Question: i'm trying to replicate a graphic from excel in R, but with ggplot2. However i haven't found a way to do it, even using melt or other functions, i can't figure out a way to represent all my data. By the way can you help me with the code that i need to use to take it from excel and do the graphic directly, 'cause when i tried to copy with read.table the first column it's not taken as the X axis as i would like to, so i just try to copy all the columns as independt variables and then make it a data frame. But i would take me a lot of time since i have like 30 tables. Please let me now how to do it.
This is my data and the graphic i would like to replicate:

'''
pro = c("CONCOCT", "MetaBAT", "MaxBin", "MyCC")
MEGAHIT = c(18, 6, 5, 7)
RayMeta = c(5, 3, 2, 4)
SPAdes = c(23, 4, 5, 5)
Velvet = c(20, 2, 4, 7)
'''
I'll be very grateful if you could give some help.
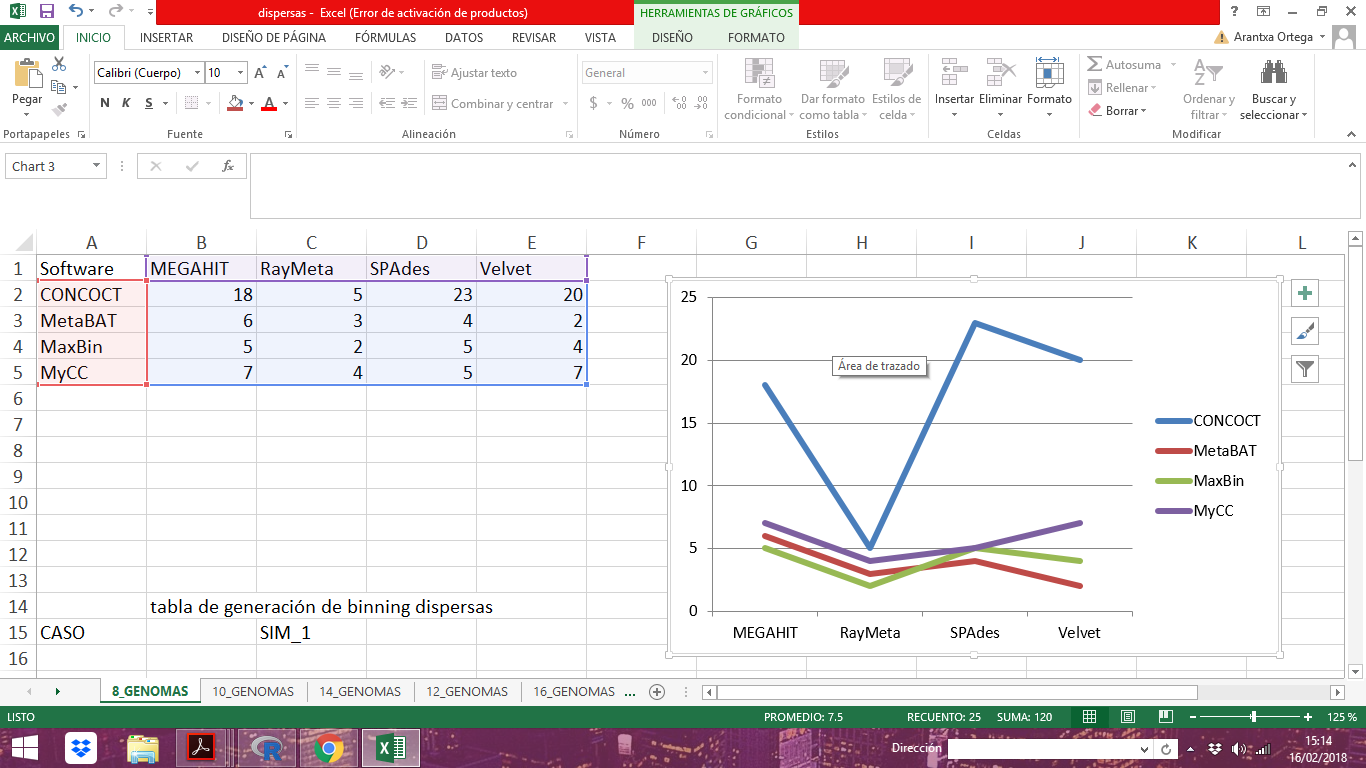
Answer: Do not despair. Step by step. And great that you are starting to use R :) You need some basic reading, that's for sure. But here some advice. First, make your example reproducible so that we only need to copy paste it. Meaning complete with assignment operator.
A good way to import your data into R is to save your excel as .csv and then import this csv with 'read.csv()' from the utils package
'''
# a way to make your example more reproducible,
df1 <- data.frame (pro = c("CONCOCT", "MetaBAT", "MaxBin", "MyCC"),
MEGAHIT = c(18, 6, 5, 7),
RayMeta = c(5, 3, 2, 4),
SPAdes = c(23, 4, 5, 5),
Velvet = c(20, 2, 4, 7), stringsAsFactors = F)
# To your questions
# install required packages
require(ggplot2) #must have package for plotting
require(tidyr) # must have package for tidy data
require(dplyr) # must have package for aggregating and summarising
#1 as noted in the answer which @MrFlick was pointing to,
#ggplot needs long data, therefore gather your dataframe
df1 <- df1 %>% gather(key, value, 2:5)
#2 make a nice plot
ggplot(df1, aes(x = key, y = value, group = pro, colour = pro)) + geom_line()
'''
<URL>
last but not least... the ggplot cookbook is your friend